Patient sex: M
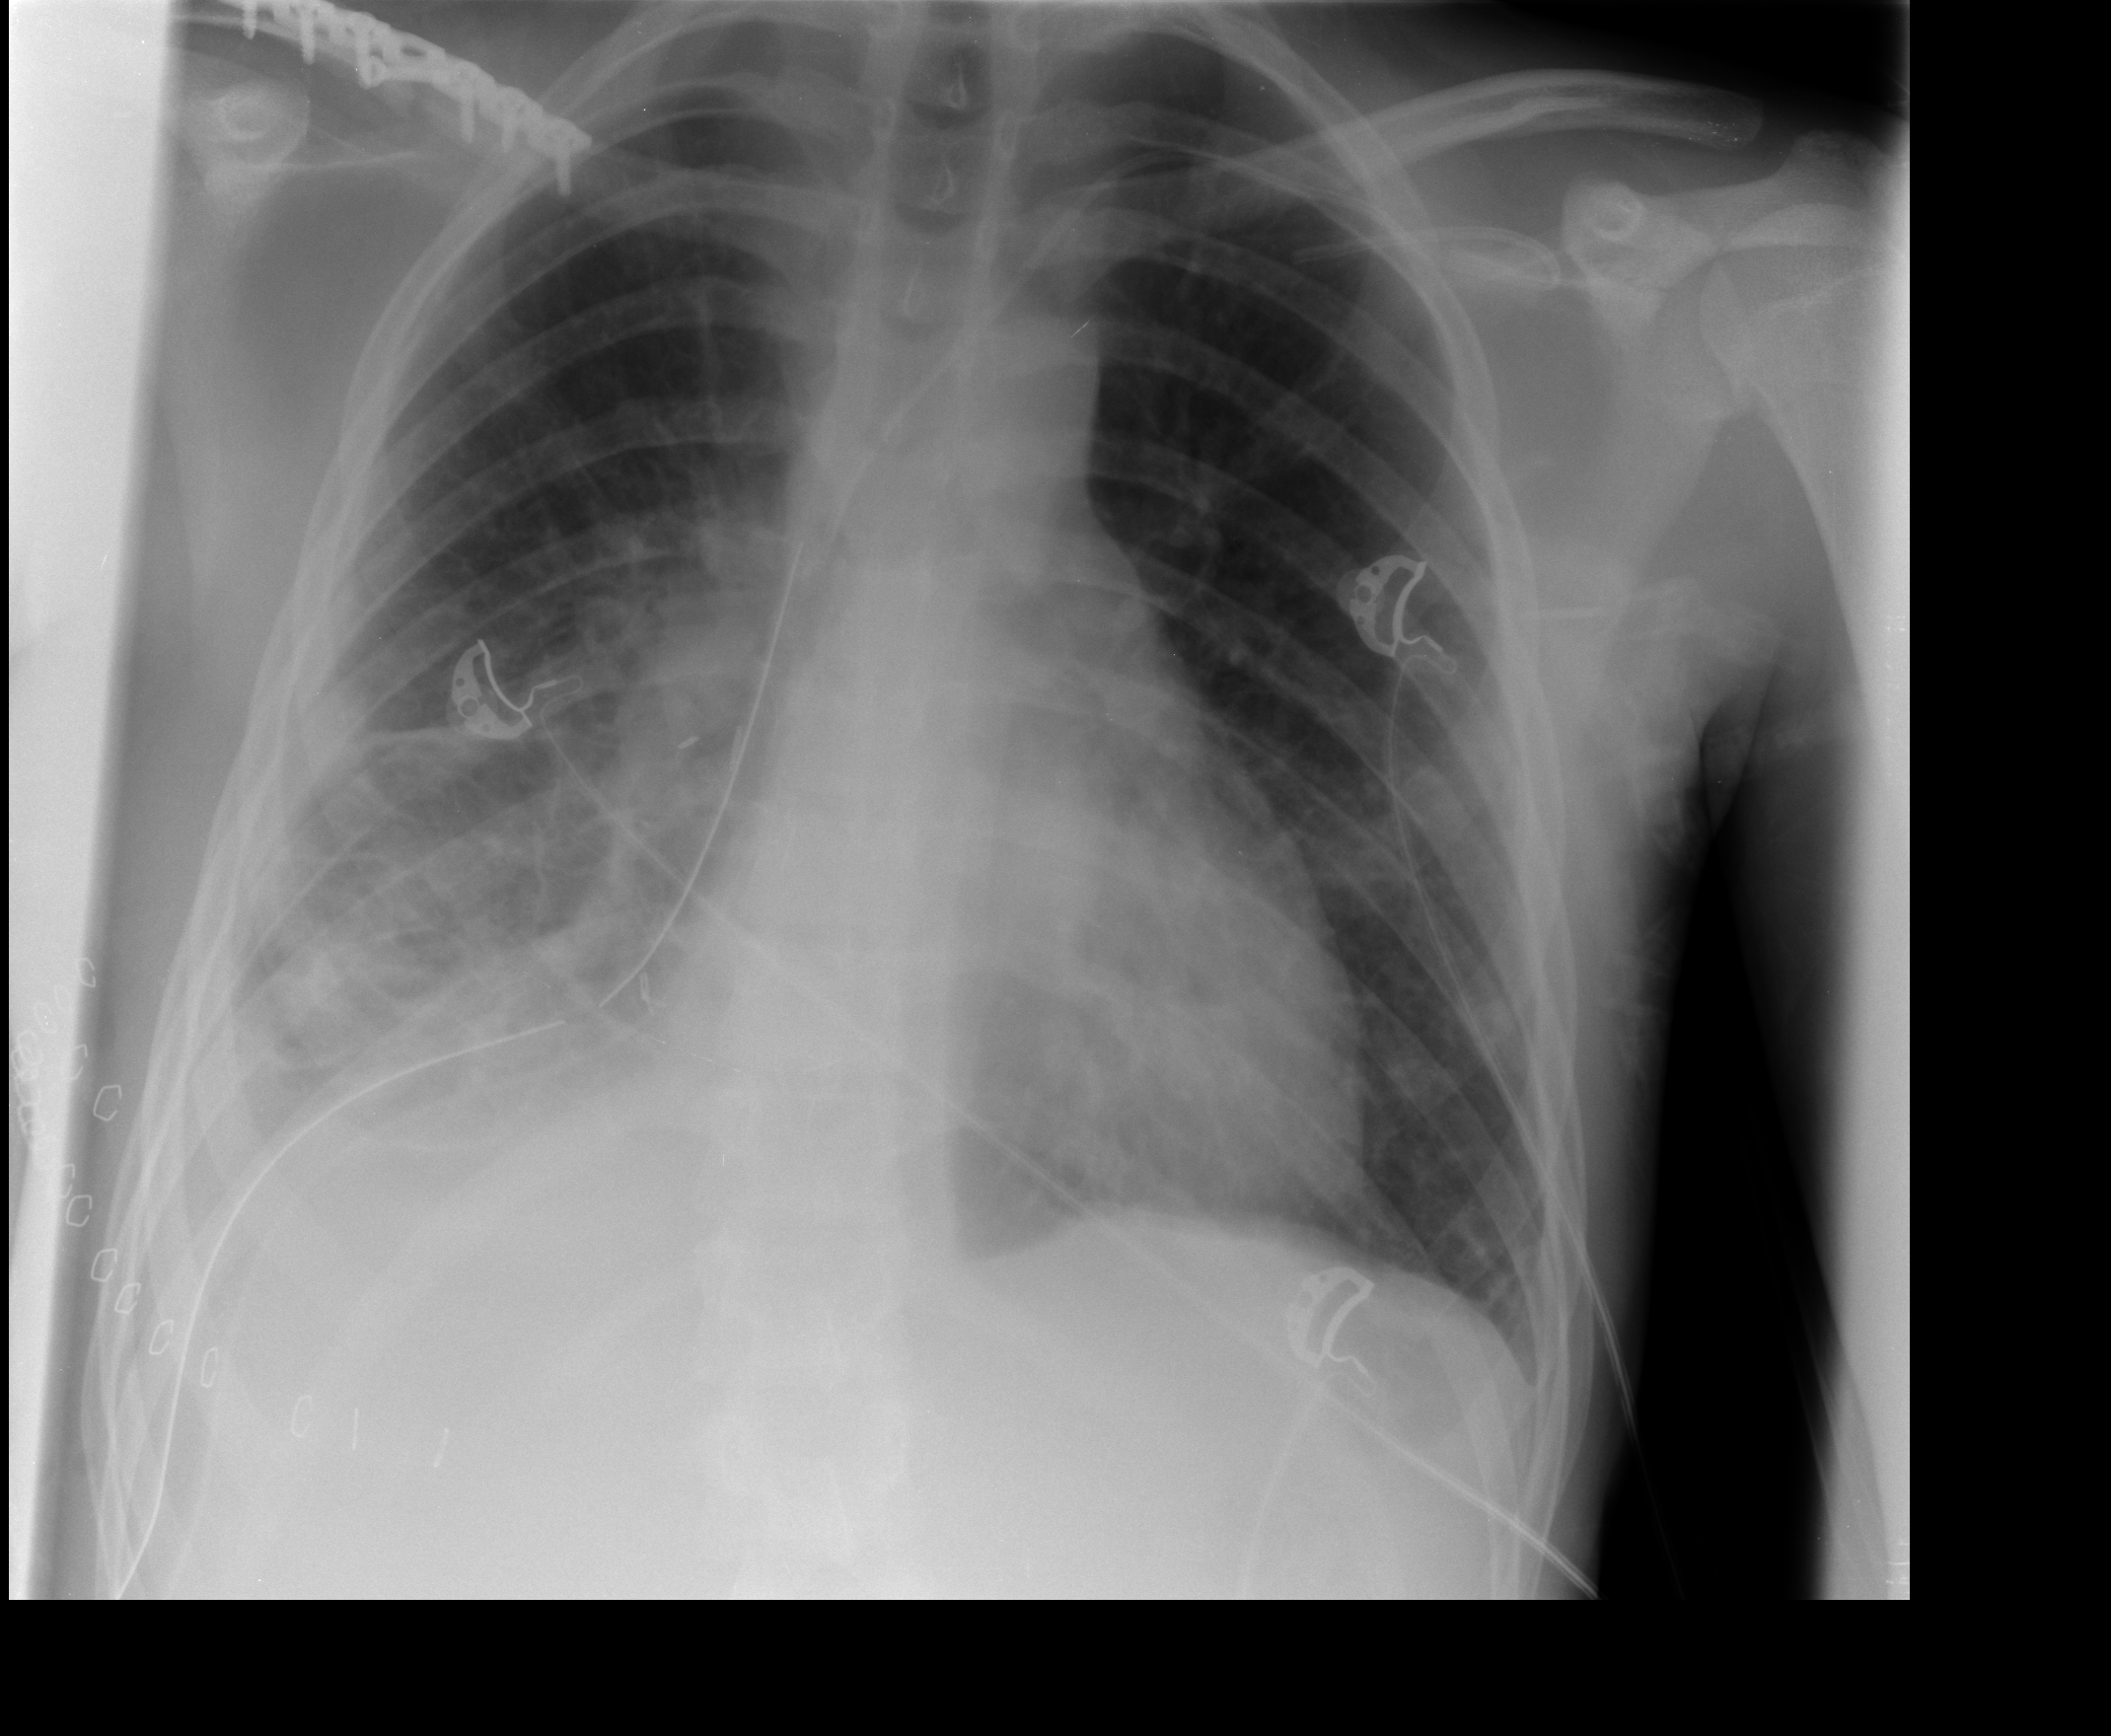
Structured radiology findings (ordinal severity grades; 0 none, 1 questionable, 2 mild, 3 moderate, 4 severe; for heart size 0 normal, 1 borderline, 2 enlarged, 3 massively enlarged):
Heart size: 1
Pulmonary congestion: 0
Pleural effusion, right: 2
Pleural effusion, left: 0
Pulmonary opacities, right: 2
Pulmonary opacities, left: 0
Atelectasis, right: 2
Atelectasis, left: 0